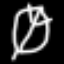
Label: leaf